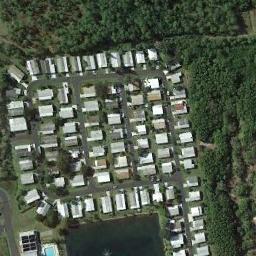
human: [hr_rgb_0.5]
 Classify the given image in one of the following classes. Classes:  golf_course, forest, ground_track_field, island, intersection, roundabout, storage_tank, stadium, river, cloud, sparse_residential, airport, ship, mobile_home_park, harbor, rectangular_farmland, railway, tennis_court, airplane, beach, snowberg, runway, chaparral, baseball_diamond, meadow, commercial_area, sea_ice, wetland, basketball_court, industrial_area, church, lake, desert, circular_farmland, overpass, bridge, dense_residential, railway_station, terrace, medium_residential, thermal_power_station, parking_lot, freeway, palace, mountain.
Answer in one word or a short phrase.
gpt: mobile_home_park